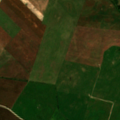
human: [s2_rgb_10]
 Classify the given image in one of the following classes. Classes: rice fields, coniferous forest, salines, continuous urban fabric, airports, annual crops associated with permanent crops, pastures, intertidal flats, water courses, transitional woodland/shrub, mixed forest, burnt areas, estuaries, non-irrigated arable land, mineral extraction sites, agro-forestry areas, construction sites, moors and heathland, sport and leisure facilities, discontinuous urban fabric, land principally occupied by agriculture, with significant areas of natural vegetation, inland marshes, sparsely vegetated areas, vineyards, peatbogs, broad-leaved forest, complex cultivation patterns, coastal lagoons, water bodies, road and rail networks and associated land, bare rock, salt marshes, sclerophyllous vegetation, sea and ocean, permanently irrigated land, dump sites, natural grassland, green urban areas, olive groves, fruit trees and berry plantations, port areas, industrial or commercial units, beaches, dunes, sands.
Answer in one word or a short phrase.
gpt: non-irrigated arable land, pastures